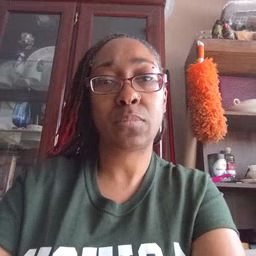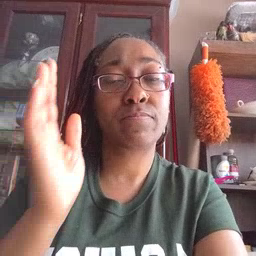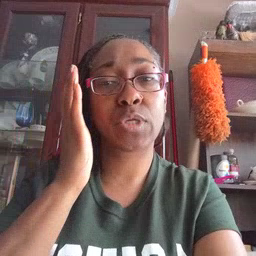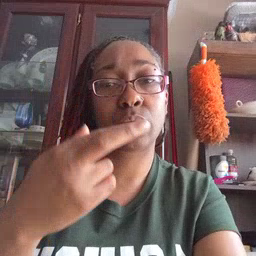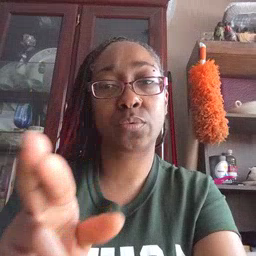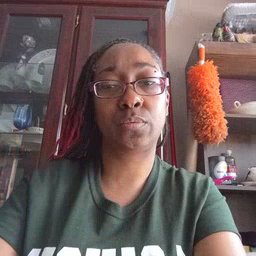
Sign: bedroom